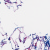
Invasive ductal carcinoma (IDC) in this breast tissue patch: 0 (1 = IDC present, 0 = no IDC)